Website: lowes
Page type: newsletter-management
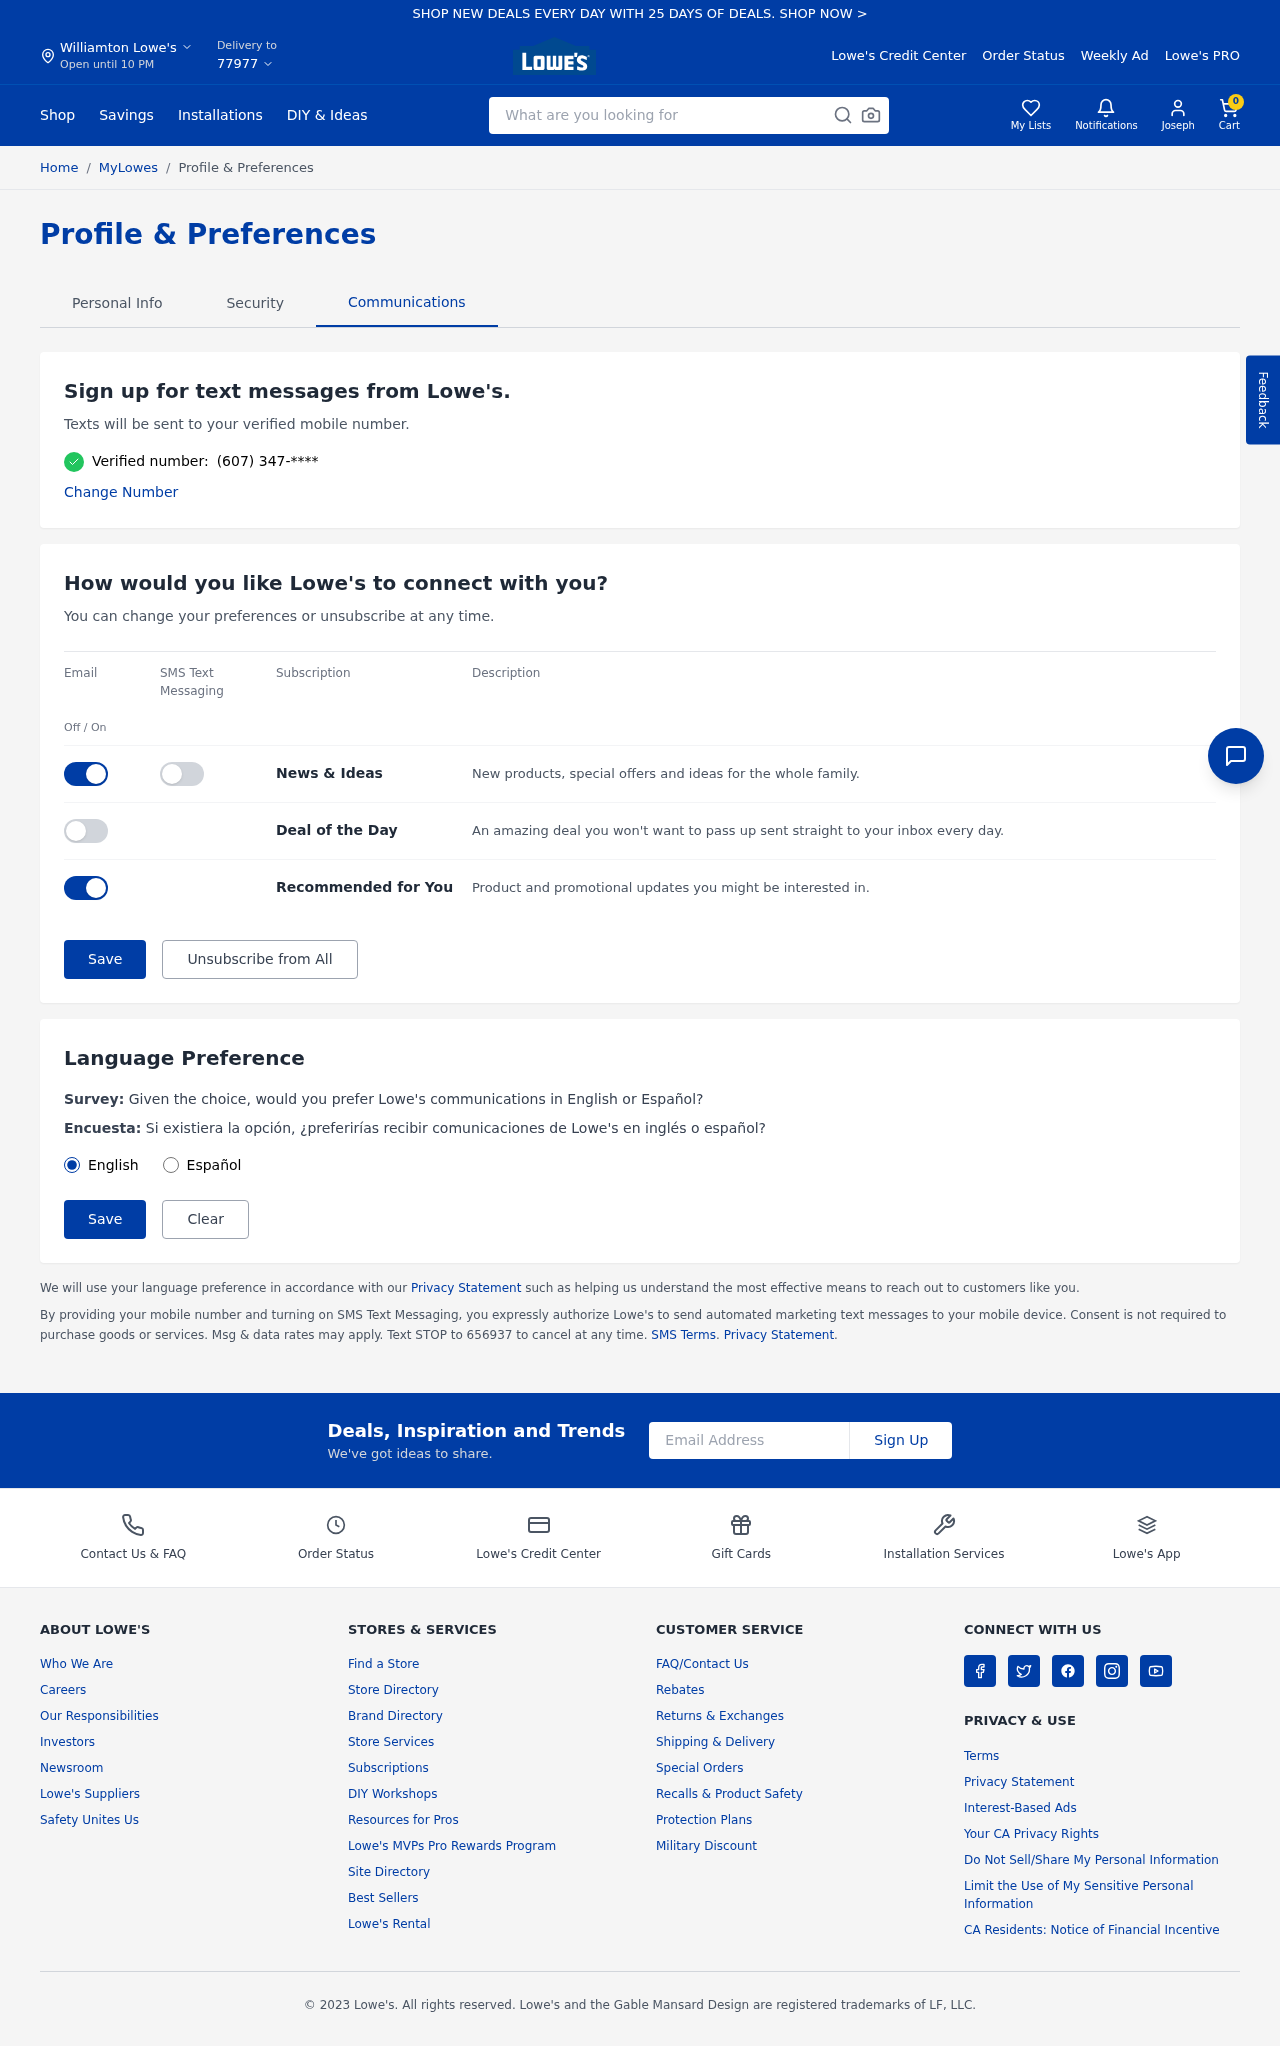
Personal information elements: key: PII_CITY
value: Williamton
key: PII_EMAIL
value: jwhite@yahoo.com
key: PII_FIRSTNAME
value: Joseph
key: PII_POSTCODE
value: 77977
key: PII_PHONE
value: (607) 347
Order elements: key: ORDER_NUM_ITEMS
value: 0
Search elements: key: HEADER_SEARCH
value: What are you looking for